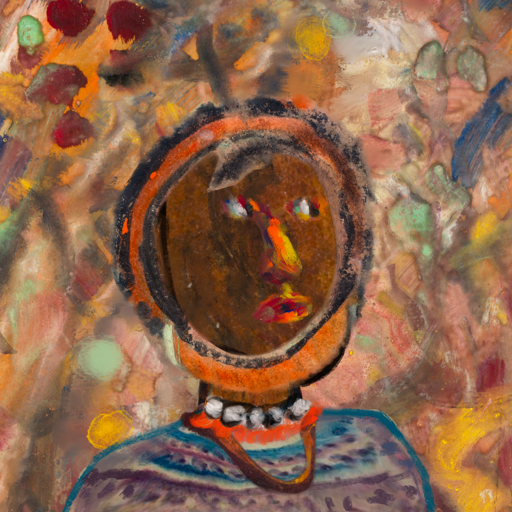
Background: Mother_And_Son_Mother, Head And Neck Side: Mosgoul, Face Side: An_Impression, Bust: HillGirl, Hair Side: Childish, Head Accessory: Blank, Second Necklace: Comrade, Necklace: An_Impression, Baby: Blank